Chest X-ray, PA view. Patient: 70 years old, sex M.
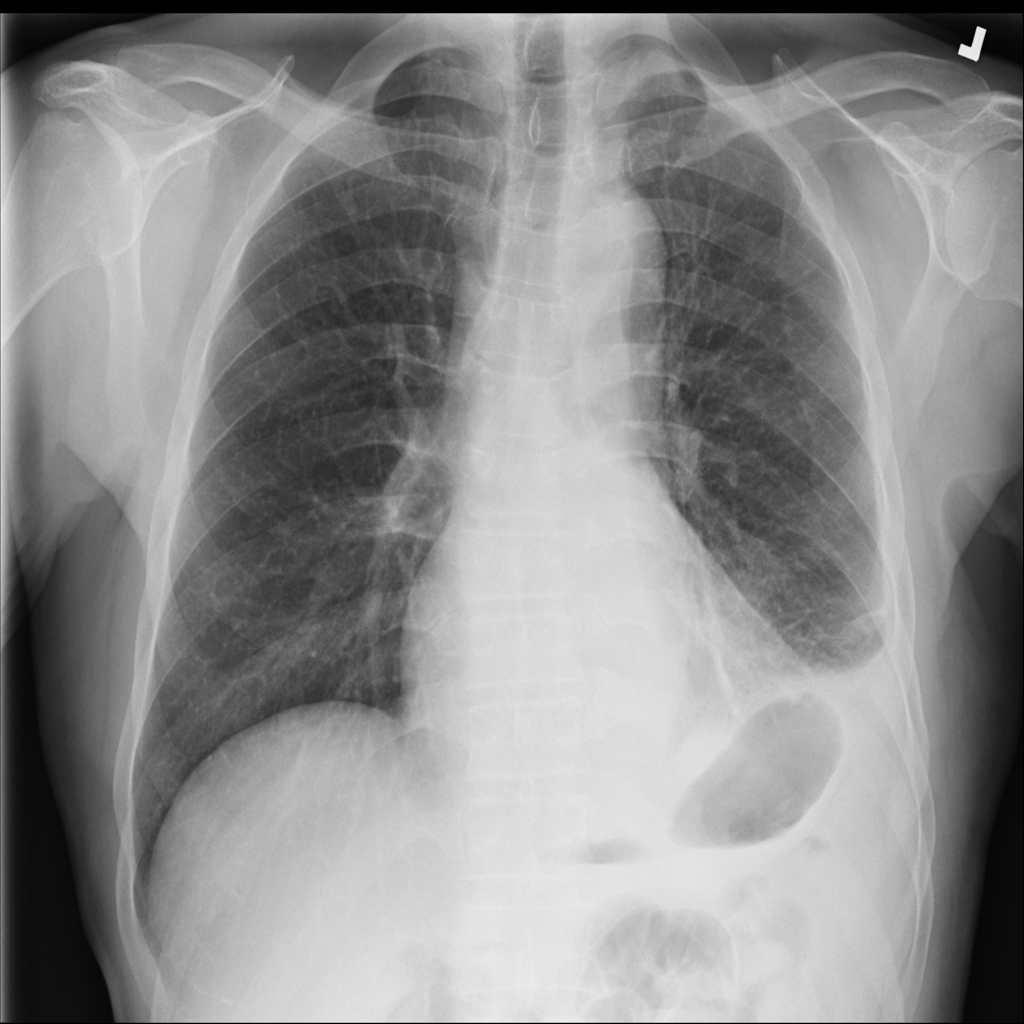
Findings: Effusion